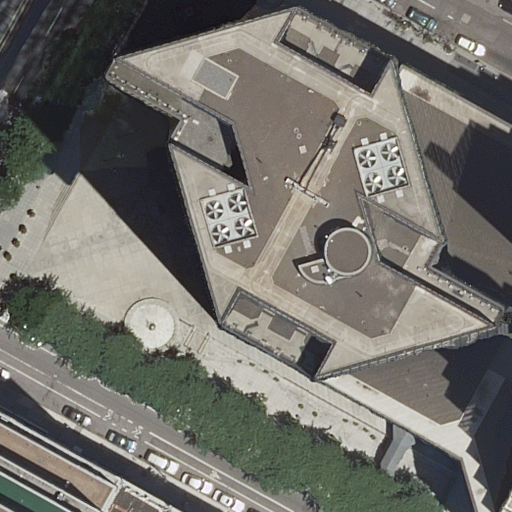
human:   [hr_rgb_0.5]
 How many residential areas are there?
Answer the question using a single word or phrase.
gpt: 0

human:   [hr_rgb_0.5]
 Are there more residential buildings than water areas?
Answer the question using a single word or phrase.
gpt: yes

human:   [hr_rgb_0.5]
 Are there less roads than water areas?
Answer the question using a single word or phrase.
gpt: no

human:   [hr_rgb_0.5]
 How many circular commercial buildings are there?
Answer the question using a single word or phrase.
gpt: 0

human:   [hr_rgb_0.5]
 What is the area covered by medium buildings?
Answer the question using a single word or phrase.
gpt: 305m2

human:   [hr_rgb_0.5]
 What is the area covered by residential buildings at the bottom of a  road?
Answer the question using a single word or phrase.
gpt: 356m2

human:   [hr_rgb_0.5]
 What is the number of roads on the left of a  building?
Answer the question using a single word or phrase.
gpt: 3

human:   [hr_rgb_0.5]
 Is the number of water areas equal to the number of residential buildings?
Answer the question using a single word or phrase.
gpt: no

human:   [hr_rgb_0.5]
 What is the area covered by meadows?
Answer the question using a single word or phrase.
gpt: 0m2

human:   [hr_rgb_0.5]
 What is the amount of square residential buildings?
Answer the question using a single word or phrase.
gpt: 0

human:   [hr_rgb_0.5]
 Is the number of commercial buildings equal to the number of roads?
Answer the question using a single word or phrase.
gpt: no

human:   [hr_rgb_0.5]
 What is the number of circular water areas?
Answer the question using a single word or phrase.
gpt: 1

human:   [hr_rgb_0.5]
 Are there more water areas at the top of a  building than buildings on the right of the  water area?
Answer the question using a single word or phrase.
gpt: no

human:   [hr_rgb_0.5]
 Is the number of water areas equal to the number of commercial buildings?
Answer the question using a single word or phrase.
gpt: no

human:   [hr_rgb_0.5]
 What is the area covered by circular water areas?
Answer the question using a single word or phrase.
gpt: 87m2

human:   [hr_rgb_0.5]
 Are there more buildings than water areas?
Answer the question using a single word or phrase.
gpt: yes

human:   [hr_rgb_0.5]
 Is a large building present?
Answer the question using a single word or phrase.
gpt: yes

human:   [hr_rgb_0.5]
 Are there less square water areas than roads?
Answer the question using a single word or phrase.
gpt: yes

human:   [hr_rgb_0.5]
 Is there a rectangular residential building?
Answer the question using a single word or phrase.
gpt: yes

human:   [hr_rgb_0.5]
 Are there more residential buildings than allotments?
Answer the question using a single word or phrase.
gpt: yes

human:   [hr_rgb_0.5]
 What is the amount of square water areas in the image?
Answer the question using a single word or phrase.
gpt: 1

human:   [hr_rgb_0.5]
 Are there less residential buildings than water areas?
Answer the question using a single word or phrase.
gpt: no

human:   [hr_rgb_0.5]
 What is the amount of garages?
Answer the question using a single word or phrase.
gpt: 0

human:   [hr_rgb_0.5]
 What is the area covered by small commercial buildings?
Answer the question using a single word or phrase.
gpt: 0m2

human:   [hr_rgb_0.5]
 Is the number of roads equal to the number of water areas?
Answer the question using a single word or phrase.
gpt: no

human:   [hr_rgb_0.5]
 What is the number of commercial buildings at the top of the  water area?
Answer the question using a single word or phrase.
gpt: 0

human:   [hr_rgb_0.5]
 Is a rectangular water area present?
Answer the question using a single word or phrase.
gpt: yes

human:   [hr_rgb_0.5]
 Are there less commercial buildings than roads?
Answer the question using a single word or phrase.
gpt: yes

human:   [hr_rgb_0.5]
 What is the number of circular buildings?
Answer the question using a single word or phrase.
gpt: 0

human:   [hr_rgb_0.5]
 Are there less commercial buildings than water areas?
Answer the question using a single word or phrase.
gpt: yes

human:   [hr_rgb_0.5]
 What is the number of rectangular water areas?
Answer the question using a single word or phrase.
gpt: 1

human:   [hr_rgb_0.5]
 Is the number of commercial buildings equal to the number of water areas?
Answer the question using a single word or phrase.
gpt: no

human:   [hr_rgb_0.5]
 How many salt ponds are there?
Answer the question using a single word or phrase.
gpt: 0

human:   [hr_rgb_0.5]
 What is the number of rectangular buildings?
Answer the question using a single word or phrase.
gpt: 3

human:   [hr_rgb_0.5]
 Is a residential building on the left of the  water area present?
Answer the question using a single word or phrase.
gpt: yes

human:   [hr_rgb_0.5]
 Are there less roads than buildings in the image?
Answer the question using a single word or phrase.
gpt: no